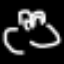
Label: frog